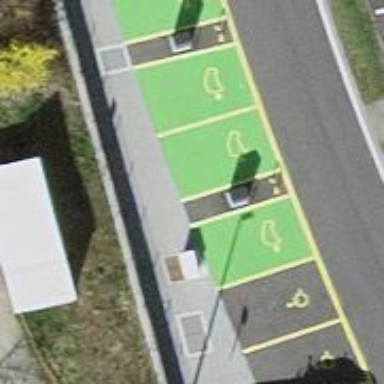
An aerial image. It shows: Charging station.